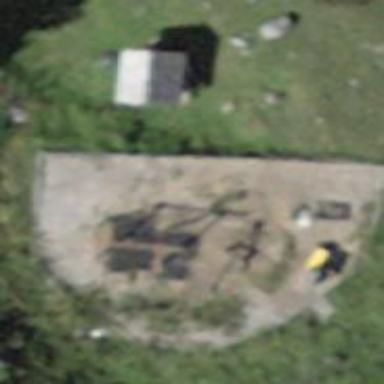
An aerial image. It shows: Playground featuring swings.